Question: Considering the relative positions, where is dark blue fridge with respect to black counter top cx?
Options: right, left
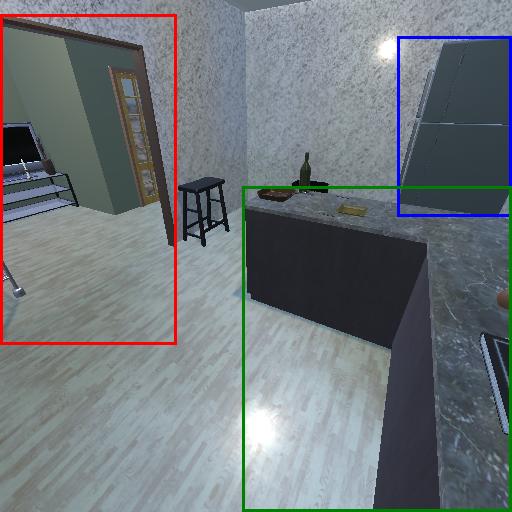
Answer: right